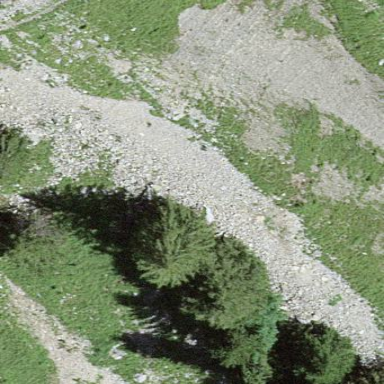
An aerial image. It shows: Scree landscape.